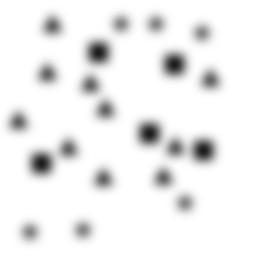
Squares: 5
Triangles: 10
Stars: 6
Total shapes: 21